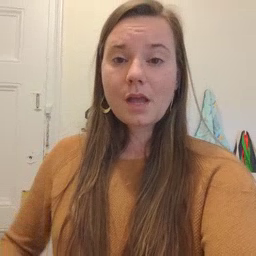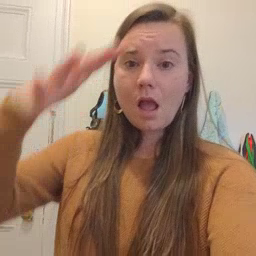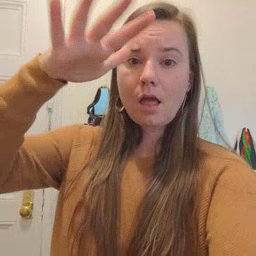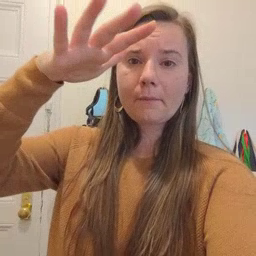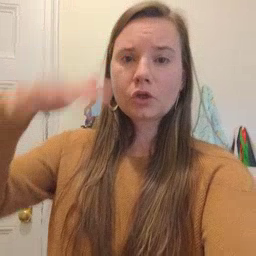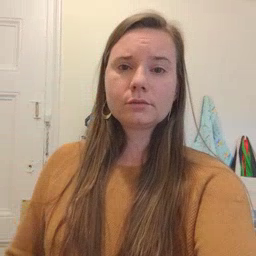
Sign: helicopter